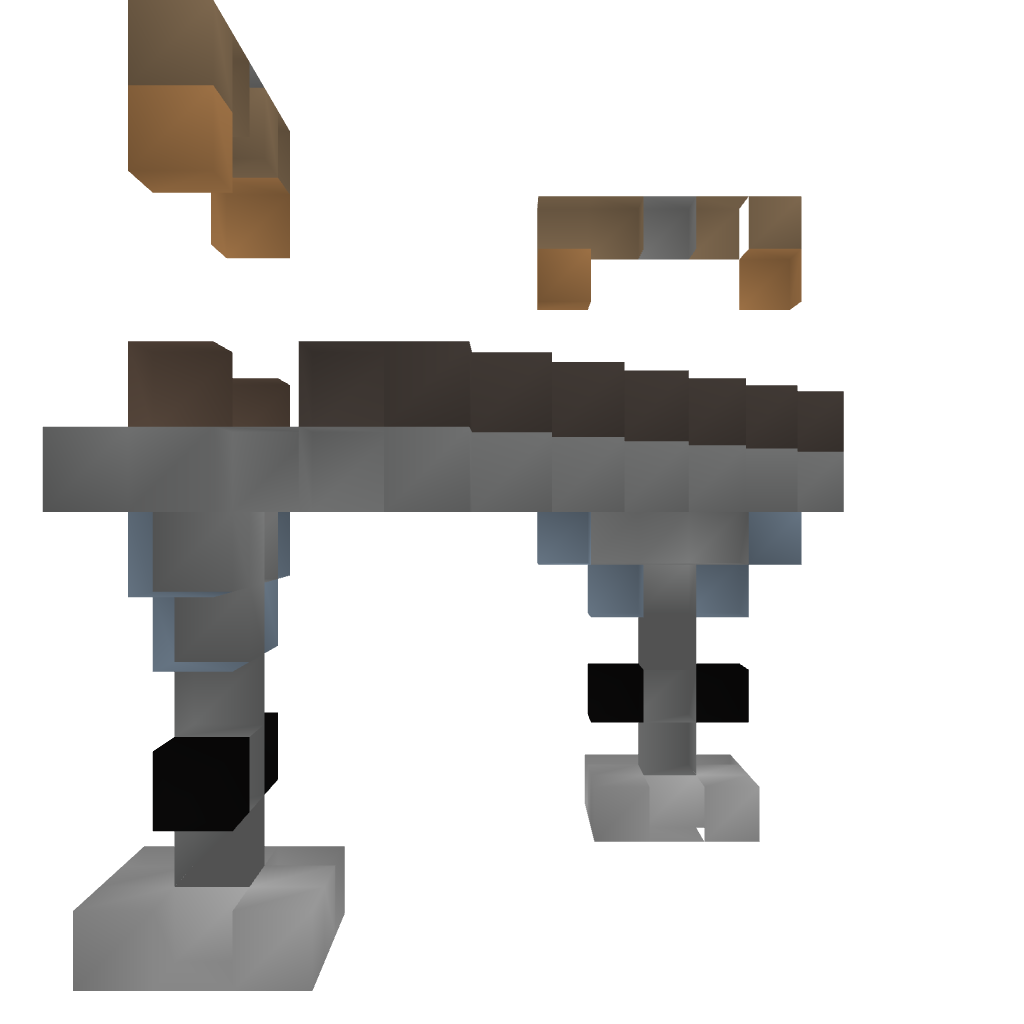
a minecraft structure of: Raised Railway Turn